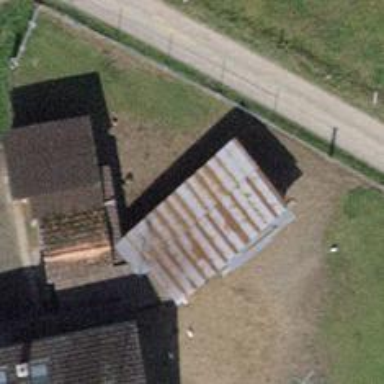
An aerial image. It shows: View of roof of building.